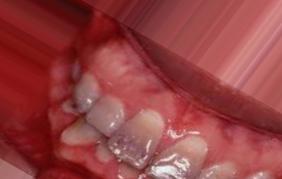
Condition: Tooth Discoloration